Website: apple
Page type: customer-info-address
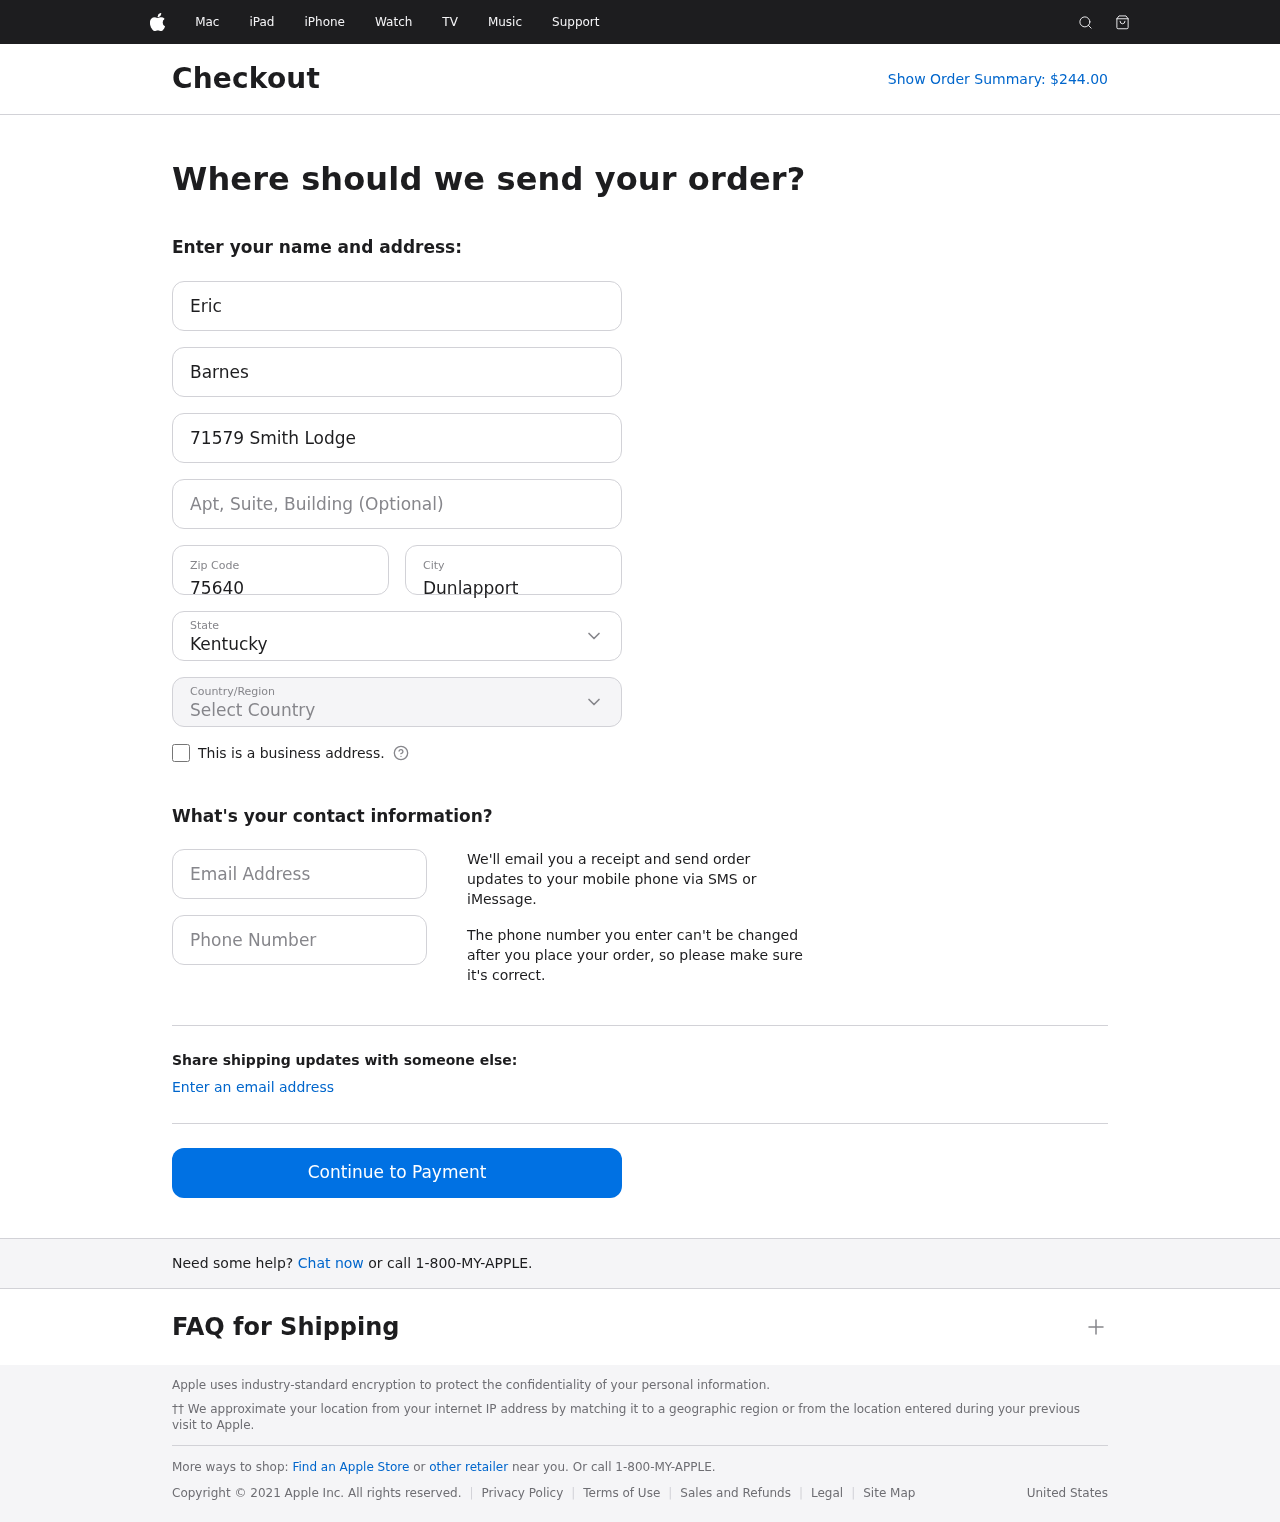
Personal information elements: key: PII_CITY
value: Dunlapport
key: PII_COUNTRY
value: United States
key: PII_EMAIL
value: eric.barnes@yahoo.com
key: PII_FIRSTNAME
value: Eric
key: PII_LASTNAME
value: Barnes
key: PII_PHONE
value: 6999196057
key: PII_POSTCODE
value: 75640
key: PII_STATE
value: Kentucky
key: PII_STREET
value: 71579 Smith Lodge
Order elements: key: ORDER_TOTAL
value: Show Order Summary: $244.00